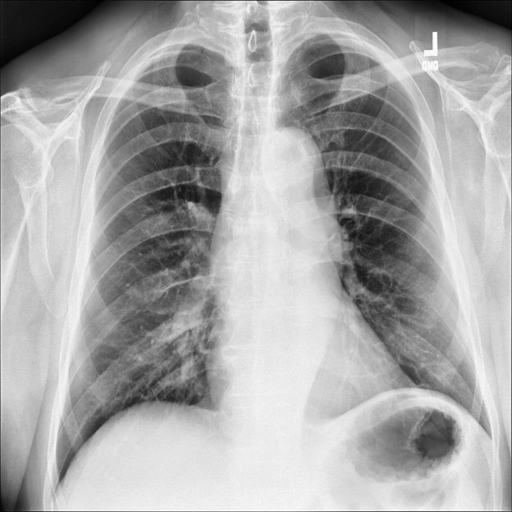
Finding: NORMAL